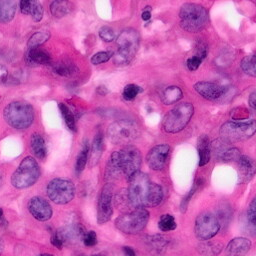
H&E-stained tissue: Pancreatic